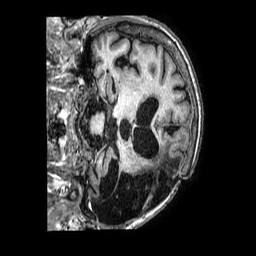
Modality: T1w
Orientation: coronal
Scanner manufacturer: philips
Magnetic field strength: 3 T
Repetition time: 0.006608 s
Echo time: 0.002984 s